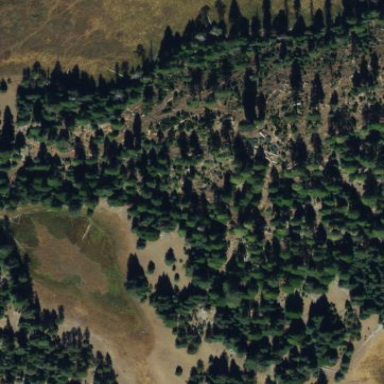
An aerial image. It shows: Forest area.